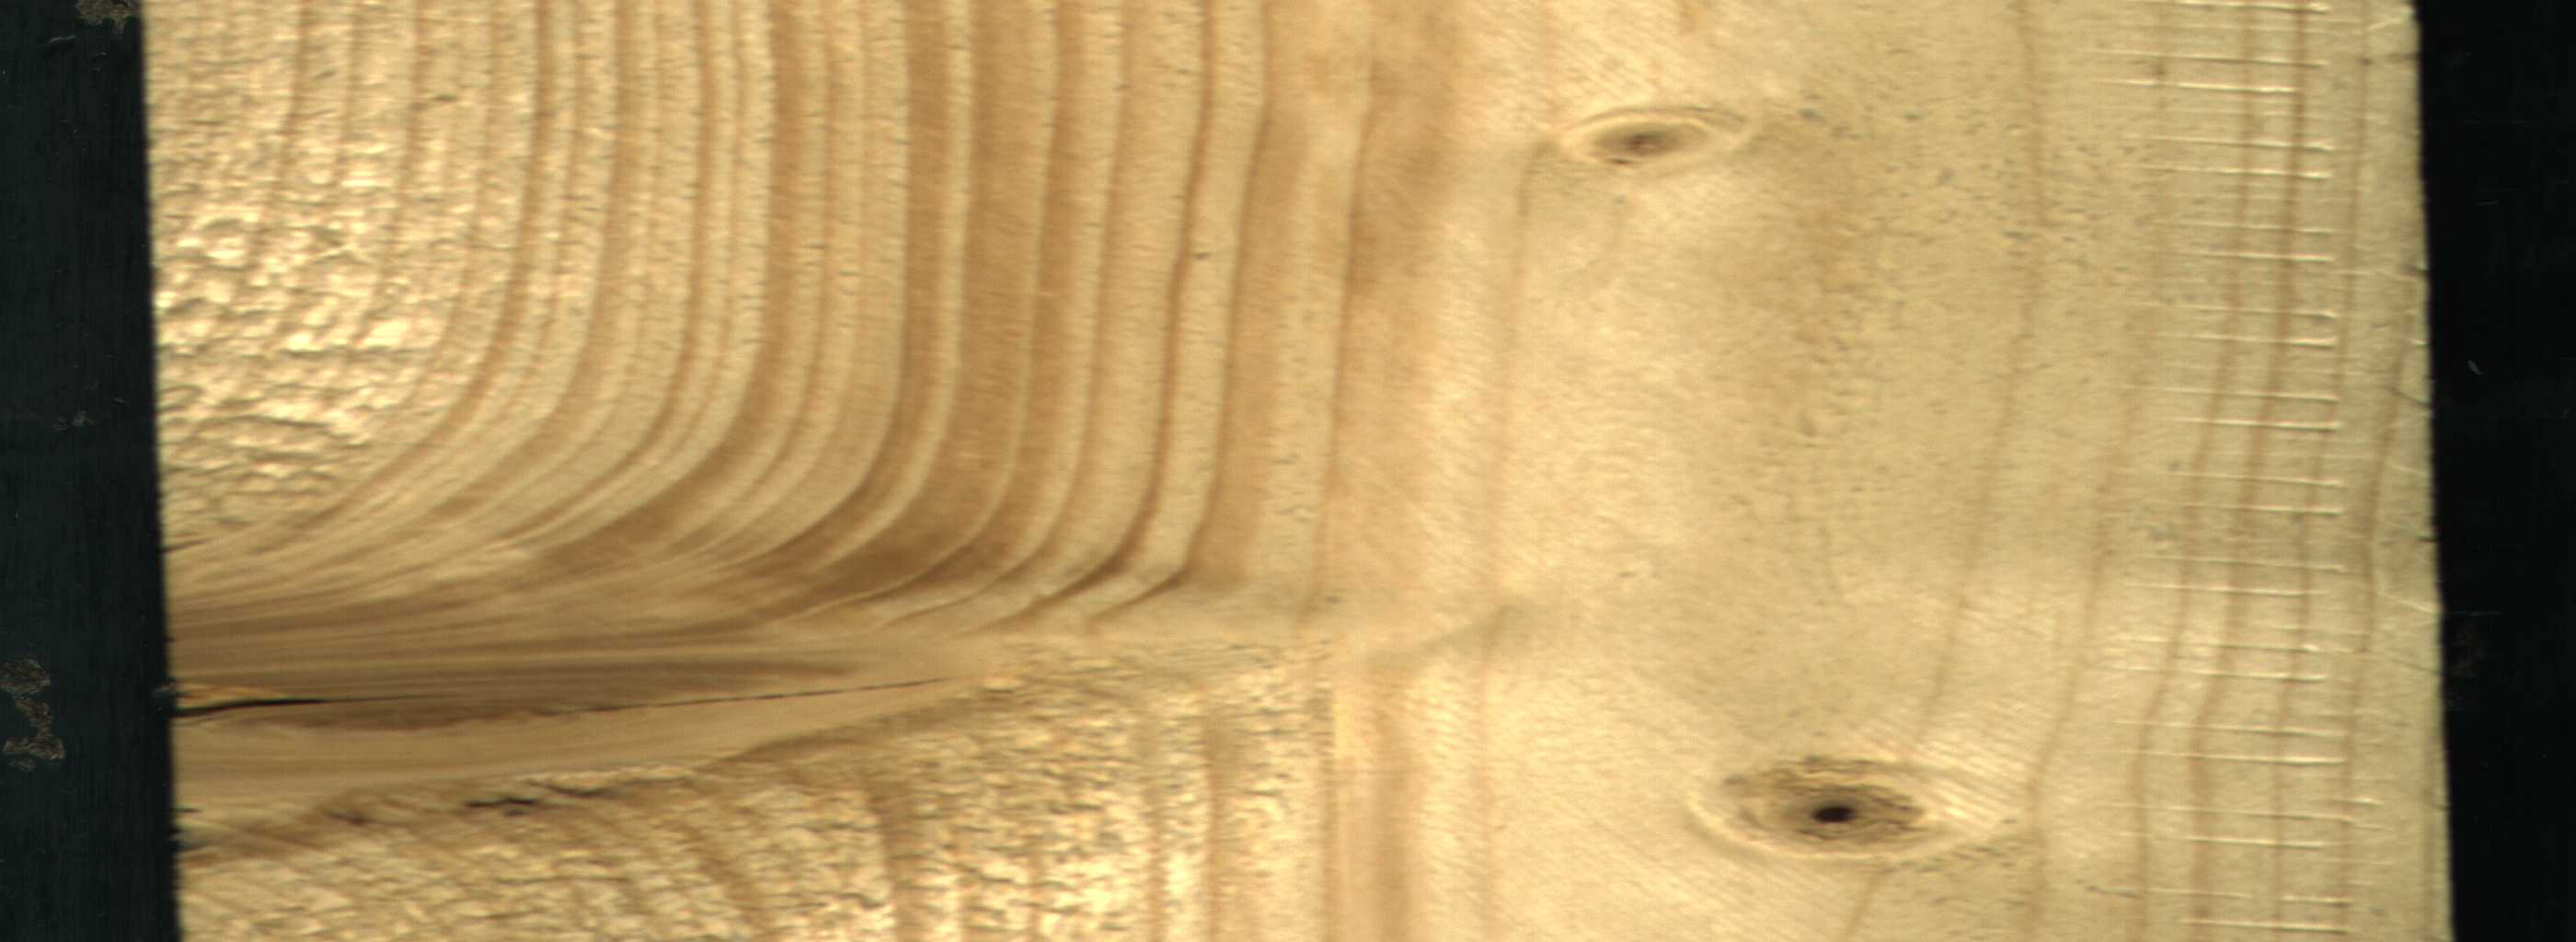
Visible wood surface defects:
knot_with_crack
Live_Knot
Live_Knot